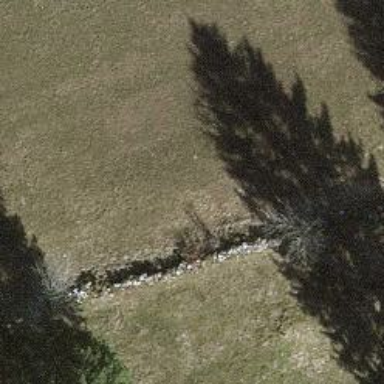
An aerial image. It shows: Wall made of dry stone.